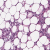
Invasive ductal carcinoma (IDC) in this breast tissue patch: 1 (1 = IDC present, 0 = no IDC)